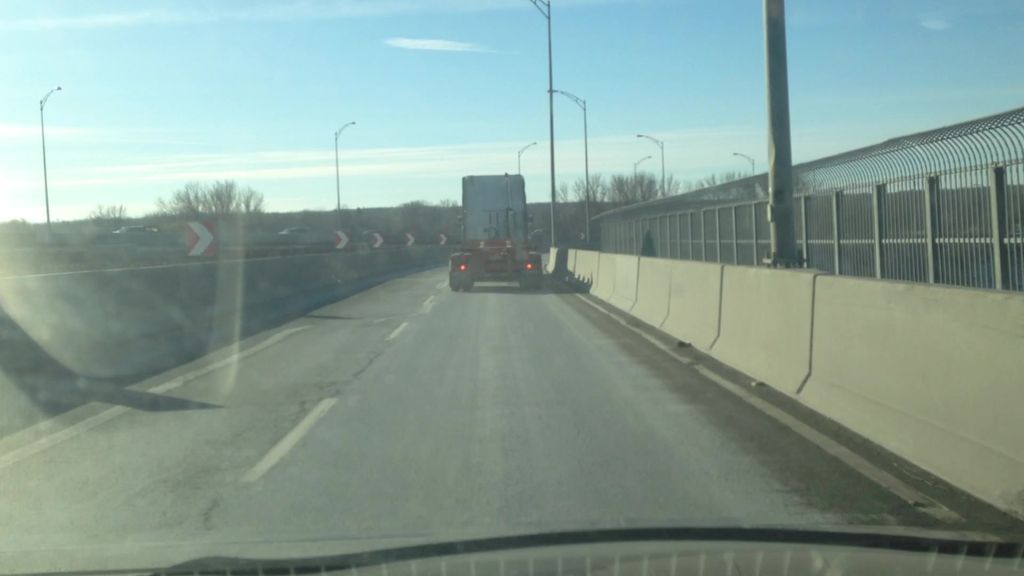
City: montreal